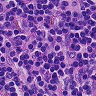
Metastatic tissue present: no